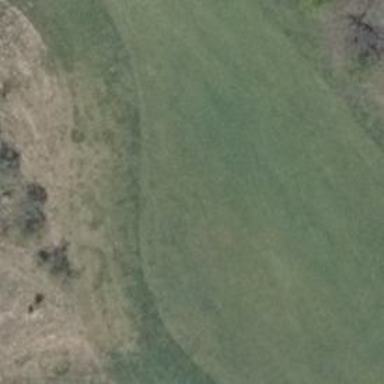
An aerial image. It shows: Golf hole.